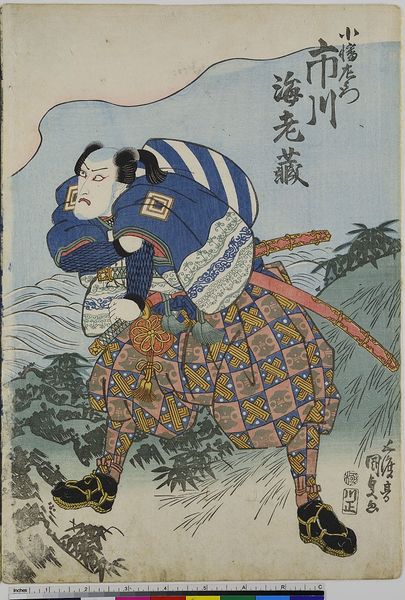
Titel: Der Schauspieler Ichikawa Ebizo als Kohata Saemon
Künstler: Utagawa Kunisada
Standort: Hamburg
Institution: Museum für Kunst und Gewerbe Hamburg
Schlagwörter: blau, mann, wasser, grün, nase, schwarz, weiss, theater, holzschnitt, schuhe, farben, japanisch, asien, druckgraphik, druckgrafik, dieb, schwert, waffen, zeit, schauspieler, farbholzschnitt, schauspielerin, kabuki, edo, reproduktionen, druckerzeugnisse, katana, theateraufführung, ukiyo